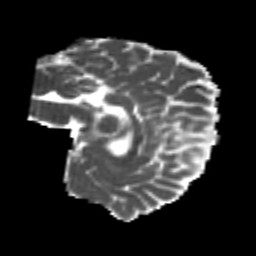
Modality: MD
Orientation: sagittal
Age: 20
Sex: female
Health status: healthy
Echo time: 0.074 s